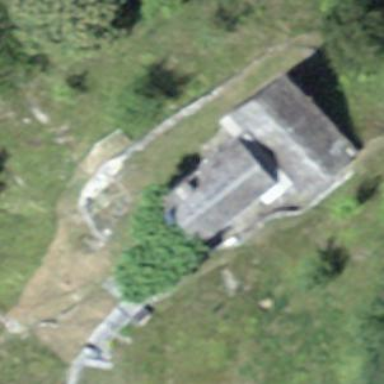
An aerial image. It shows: Cabin is depicted in the image.